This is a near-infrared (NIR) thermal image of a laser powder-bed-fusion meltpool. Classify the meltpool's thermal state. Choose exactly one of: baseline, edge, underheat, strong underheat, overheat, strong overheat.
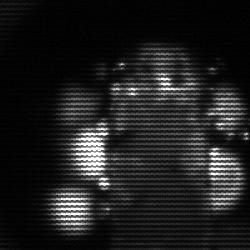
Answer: strong underheat